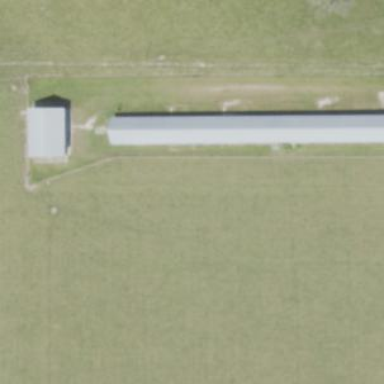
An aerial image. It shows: Poultry farmyard is depicted in the image.